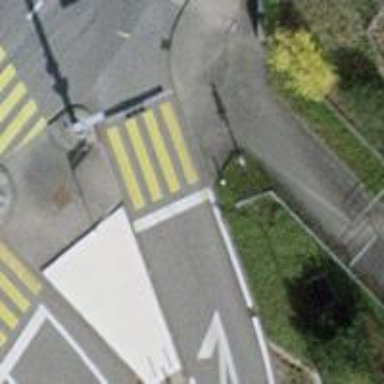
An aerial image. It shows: Road crossing with traffic signals.